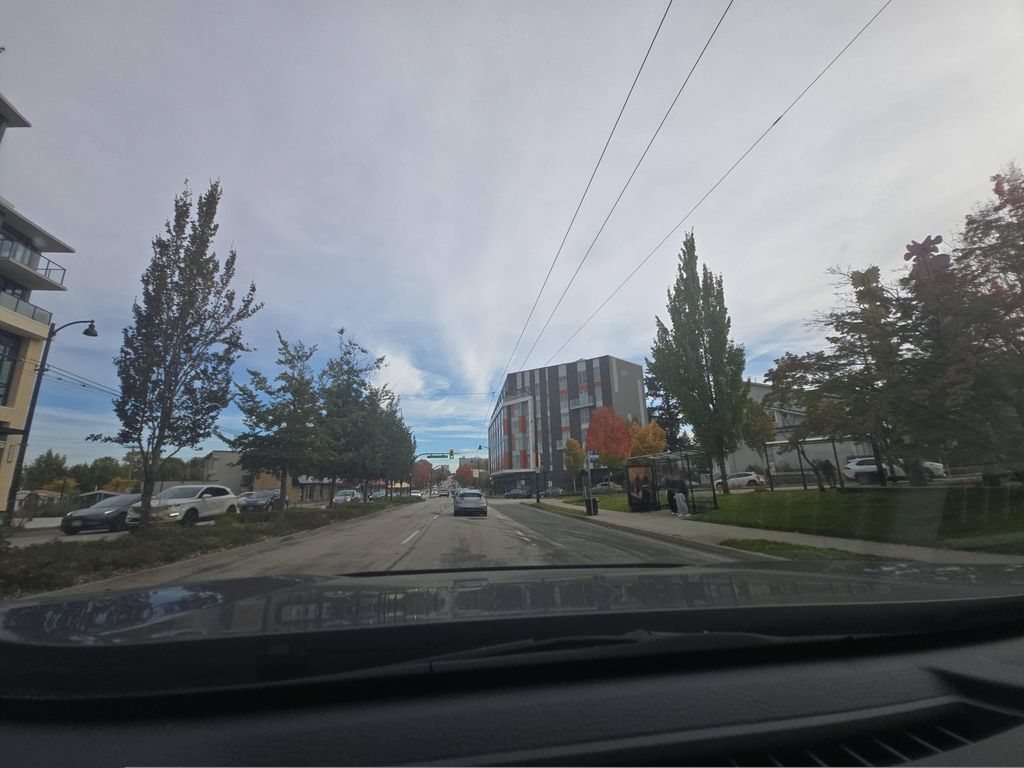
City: vancouver